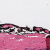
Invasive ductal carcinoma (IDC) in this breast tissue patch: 0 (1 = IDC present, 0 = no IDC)